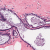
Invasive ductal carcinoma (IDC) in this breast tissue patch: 0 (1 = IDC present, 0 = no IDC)